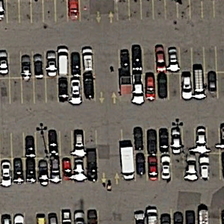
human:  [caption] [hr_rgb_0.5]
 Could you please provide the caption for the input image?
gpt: many cars are parked in a parking lot .

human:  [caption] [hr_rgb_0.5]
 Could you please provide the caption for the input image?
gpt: many cars are parked in a parking lot .

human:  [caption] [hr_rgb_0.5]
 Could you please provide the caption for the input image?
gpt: many cars are parked in a parking lot .

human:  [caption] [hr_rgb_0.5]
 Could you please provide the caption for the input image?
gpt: many cars are parked in a parking lot .

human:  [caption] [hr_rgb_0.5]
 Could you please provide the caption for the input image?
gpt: many cars are parked in a parking lot .